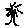
Label: tree